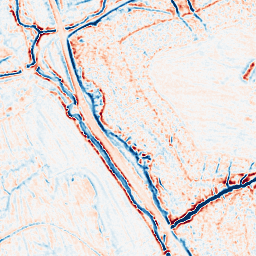
Category: edge_preserving
Decomposition family: bilateral
Decomposition parameters: d: 9
sigma_color: 150
sigma_space: 50
Upsampling method: linear_exact
Upsampling parameters: scale: 2
Upsampling scale: 2